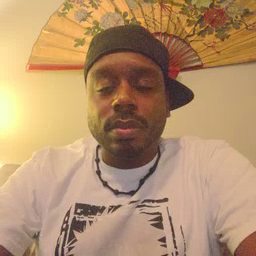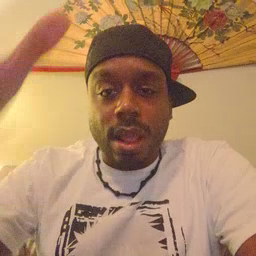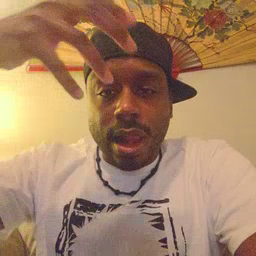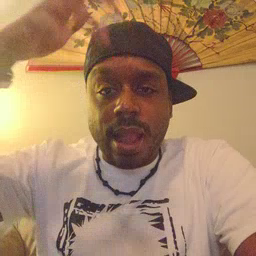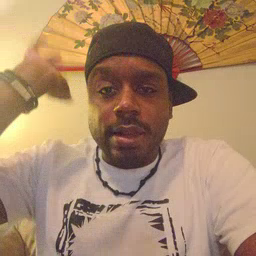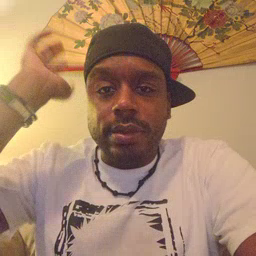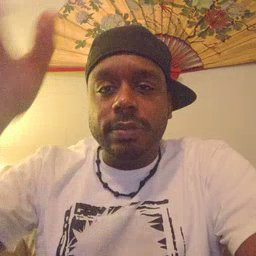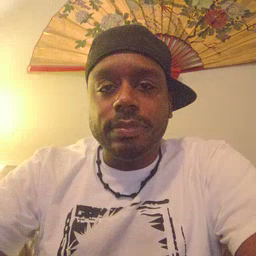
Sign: lion